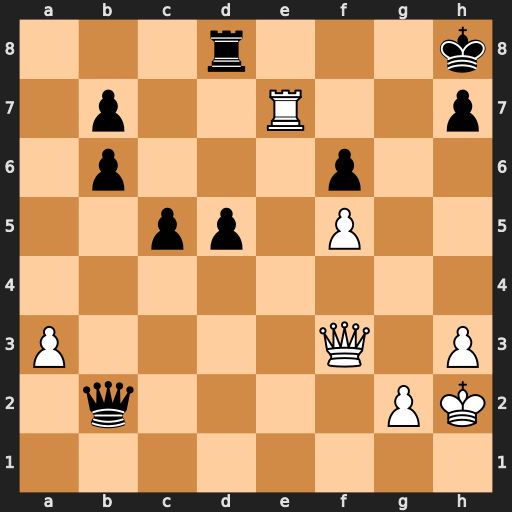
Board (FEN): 3r3k/1p2R2p/1p3p2/2pp1P2/8/P4Q1P/1q4PK/8
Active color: w
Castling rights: -
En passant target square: -
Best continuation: Qh5 Qe5+ Rxe5